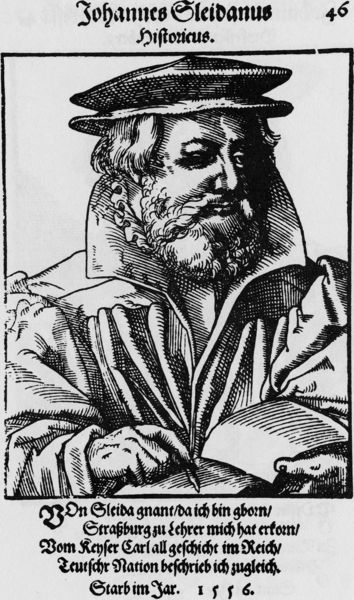
Titel: Bildnis des Johannes Sleidanus
Künstler: Tobias Stimmer
Institution: (Seriendruck)
Schlagwörter: dunkel, feder, hand, kopf, mann, schatten, finger, frisur, hell, hut, hüte, kopfbedeckungen, licht, mund, nase, stirn, zeichnung, blick, bart, jacke, kappe, mütze, mützen, schnurrbart, augen, bärtig, falten, geschichte, johannes, kragen, vollbart, ärmel, bildnis, hände, portrait, porträt, gewand, haare, mantel, renaissance, schulter, schultern, kopfbedeckung, holzschnitt, schrift, wangen, grafik, graphik, rand, deutsch, faltenwurf, name, buch, druck, schraffur, radierung, stich, text, buchdruck, heft, serie, talar, barett, halbprofil, schreiben, gelehrter, kupferstich, aufgeschlagen, schreibfeder, beschriftet, schirft, schreibend, seriendruck, dreiviertelportrait, frakturschrift, schrieben, barret, historiker, 1556, schwarz#, kopc, 46, stahkragen, matschauge, nhaare, sleidanus